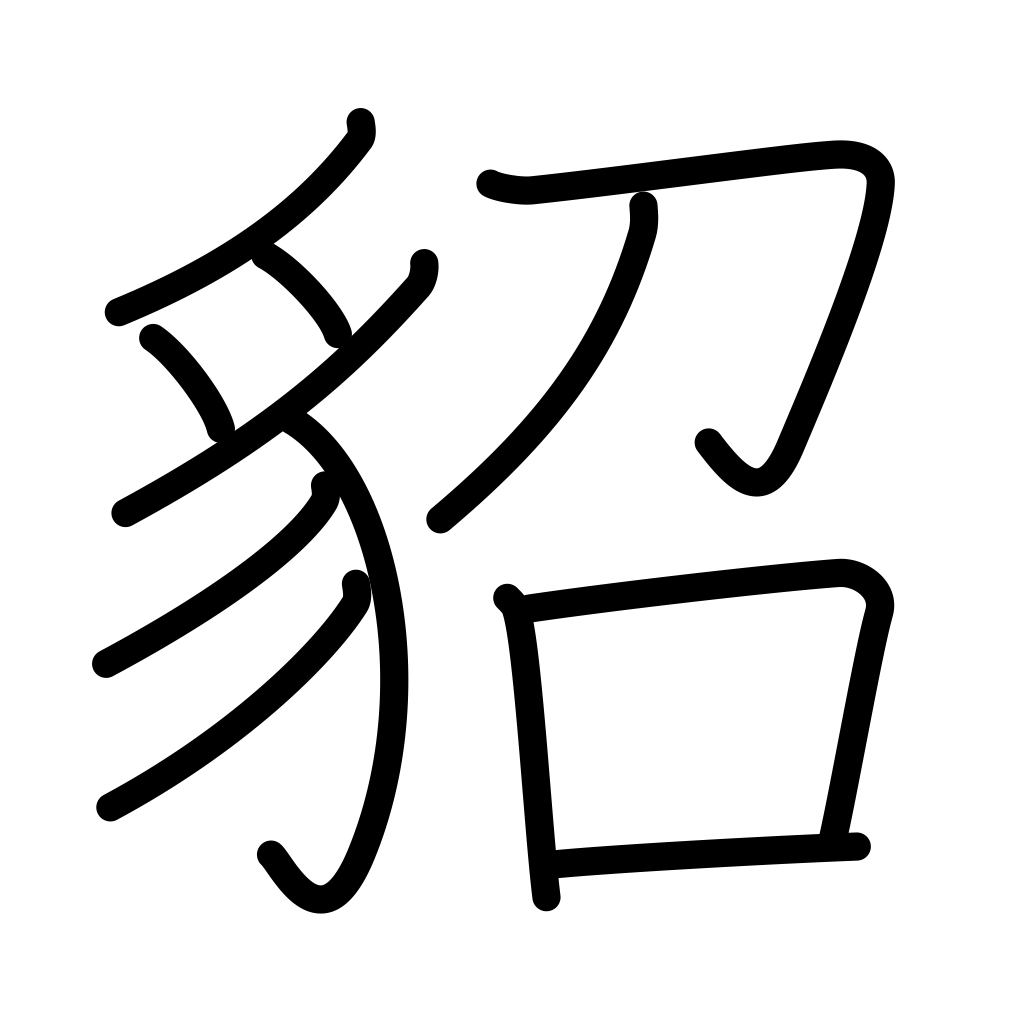
Meaning: marten, sable